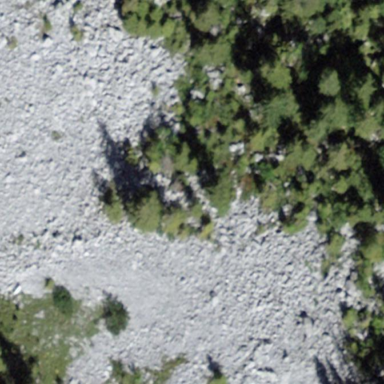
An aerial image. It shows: Scree landscape.